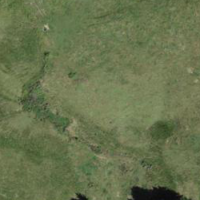
EUNIS habitat code: 24
Species observed at this site:
Viola calcarata